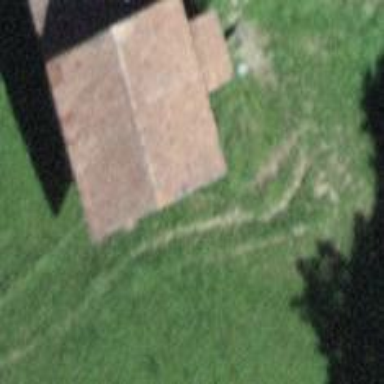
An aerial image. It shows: Rural barn.